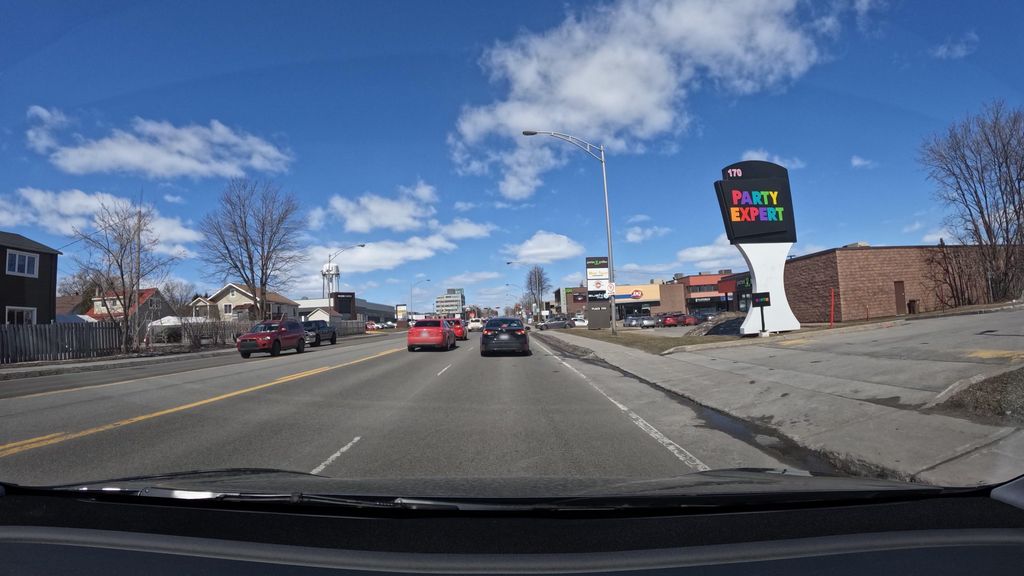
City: montreal